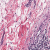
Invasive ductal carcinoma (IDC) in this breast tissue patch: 0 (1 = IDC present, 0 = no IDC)